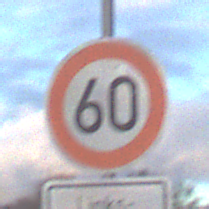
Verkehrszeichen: Geschwindigkeit60
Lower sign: HinweiseAufGefahrenDurchVerbaleAngabe9
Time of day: SunriseSunset
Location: Outdoor (Suburban)
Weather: PartlyCloudy
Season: NotSpecified
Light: Natural